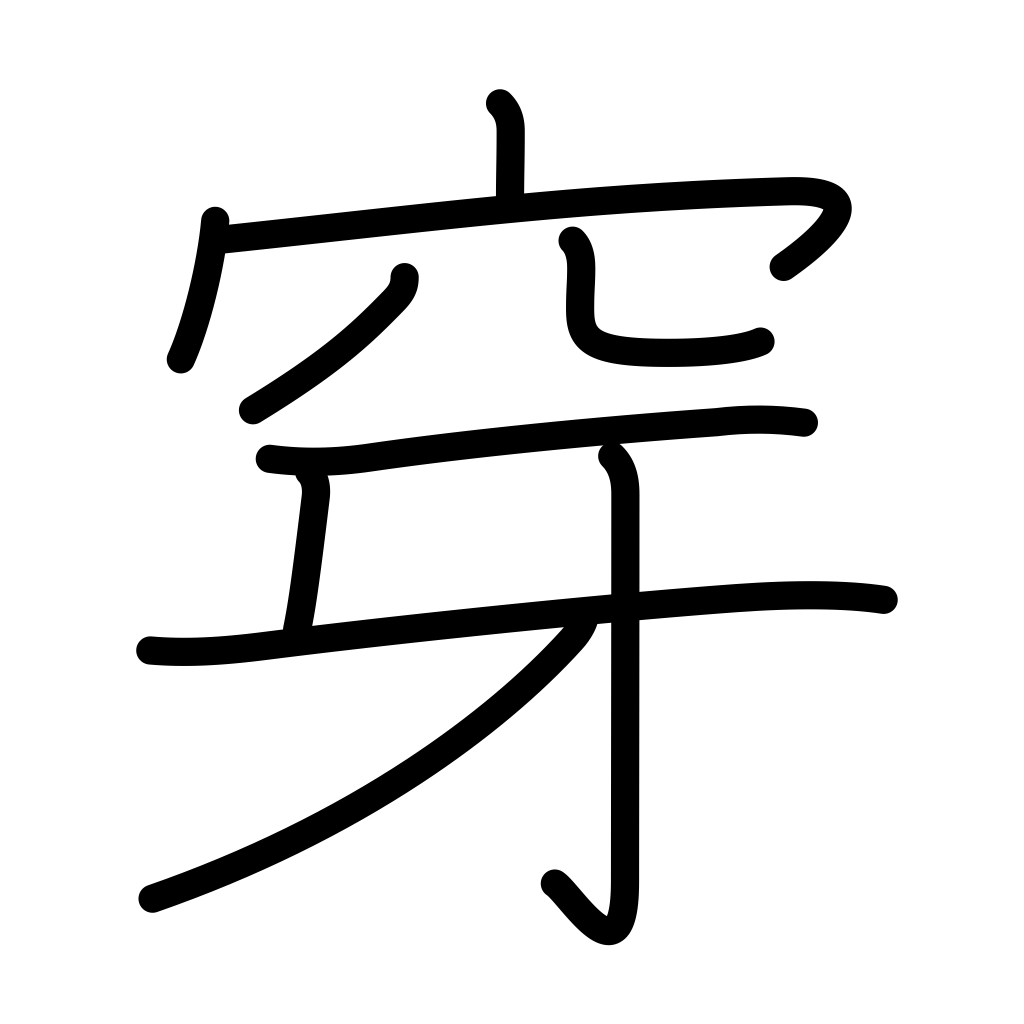
Meaning: dig, pierce, drill